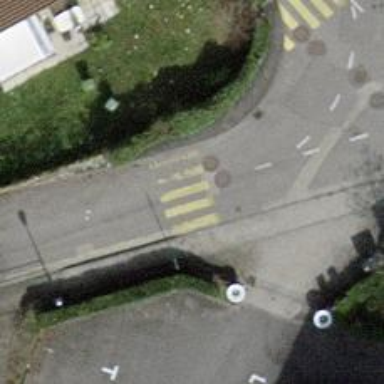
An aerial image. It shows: Uncontrolled zebra crossing with yellow markings.